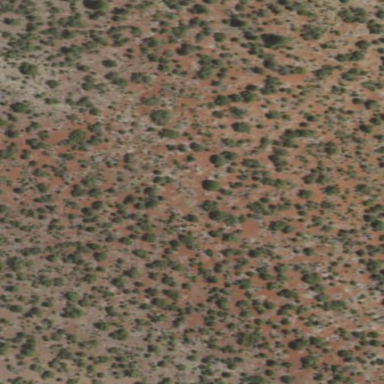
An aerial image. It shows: Area covered in scrub vegetation.